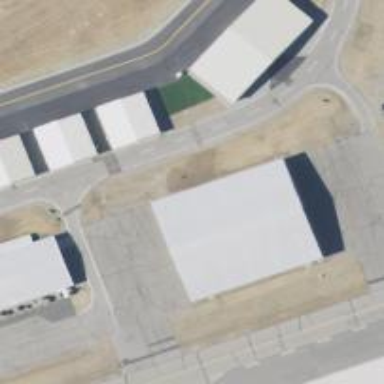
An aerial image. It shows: Building that is hangar at the airport.